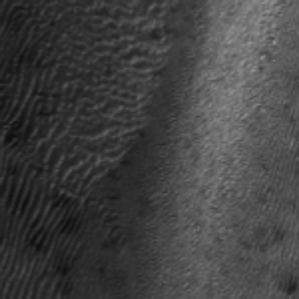
Label: frost